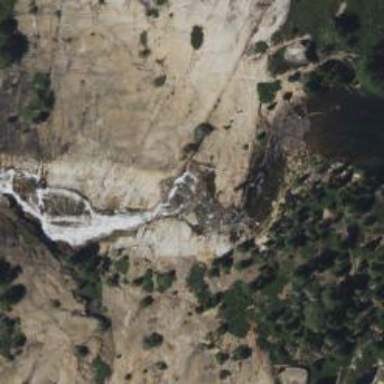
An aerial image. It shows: Beautiful waterfall in nature.